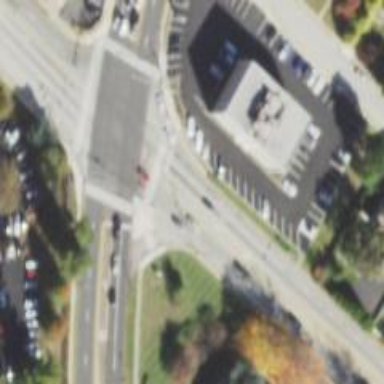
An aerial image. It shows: Uncontrolled crossing on the road.